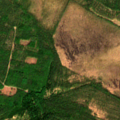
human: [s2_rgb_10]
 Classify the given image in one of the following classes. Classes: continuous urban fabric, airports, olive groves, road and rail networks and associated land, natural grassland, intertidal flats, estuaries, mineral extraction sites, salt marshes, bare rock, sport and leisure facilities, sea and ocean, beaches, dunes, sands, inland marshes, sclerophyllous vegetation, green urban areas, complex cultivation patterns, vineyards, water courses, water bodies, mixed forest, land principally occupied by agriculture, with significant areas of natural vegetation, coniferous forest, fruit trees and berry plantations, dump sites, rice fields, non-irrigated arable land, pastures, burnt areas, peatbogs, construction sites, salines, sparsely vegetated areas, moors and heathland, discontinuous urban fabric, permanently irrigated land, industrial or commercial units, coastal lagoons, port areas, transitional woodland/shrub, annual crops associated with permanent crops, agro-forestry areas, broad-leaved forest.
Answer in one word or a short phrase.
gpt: coniferous forest, mixed forest, peatbogs